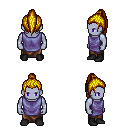
a pixel art fantasy rpg character, male body template, dark elf, purple skin, chain tabard jacket, robe skirt, blonde long topknot hairstyle, black shoes, four views (front, back, left, right), 2x2 character sprite sheet, small pixel art, hard edges, no anti-aliasing